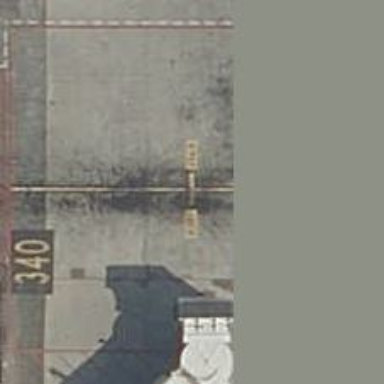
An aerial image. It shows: Airport parking position.